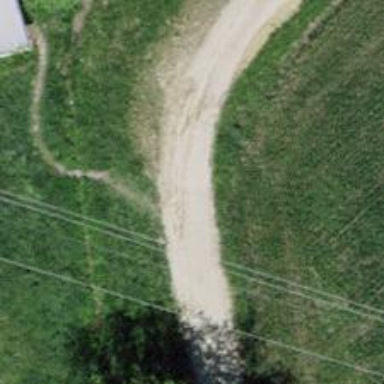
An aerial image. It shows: Compacted grade2 track designated for agricultural motorcars.